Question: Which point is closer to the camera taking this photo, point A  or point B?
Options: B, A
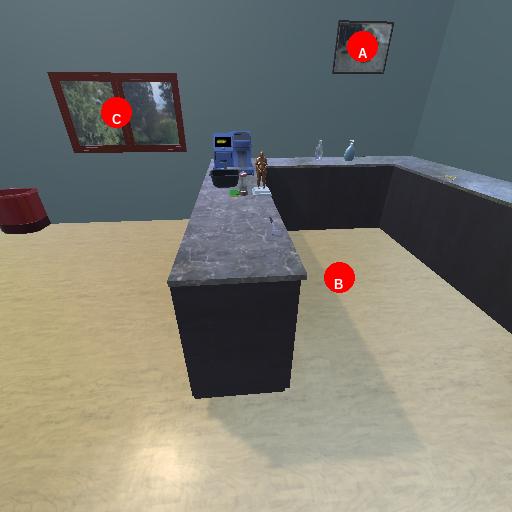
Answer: B